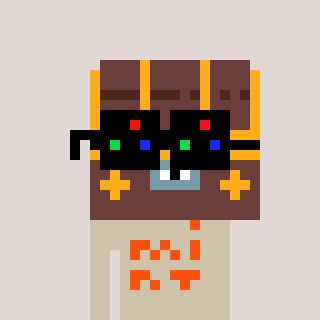
a pixel art character with square black sunglasses, a treasure chest-shaped head and a bege-colored body on a warm background